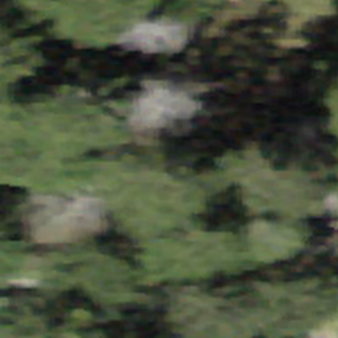
Label: other